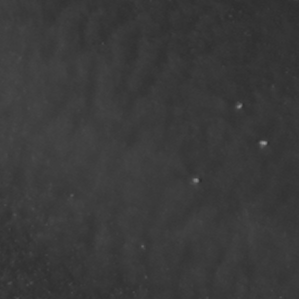
Label: non_frost